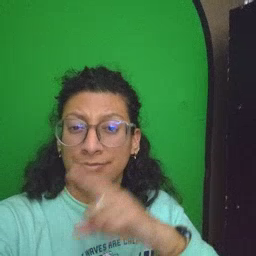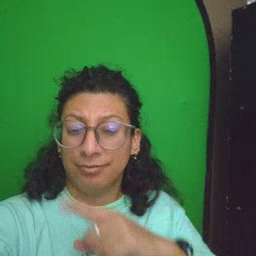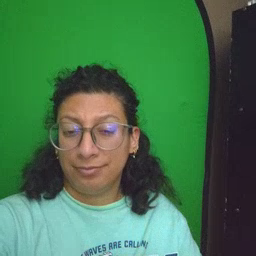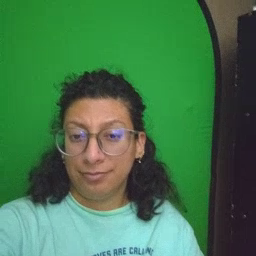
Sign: mouse